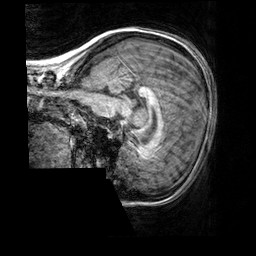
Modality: T1w
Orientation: sagittal
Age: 19
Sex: female
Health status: healthy
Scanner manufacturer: siemens
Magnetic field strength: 3 T
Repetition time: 2.3 s
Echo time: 0.00303 s